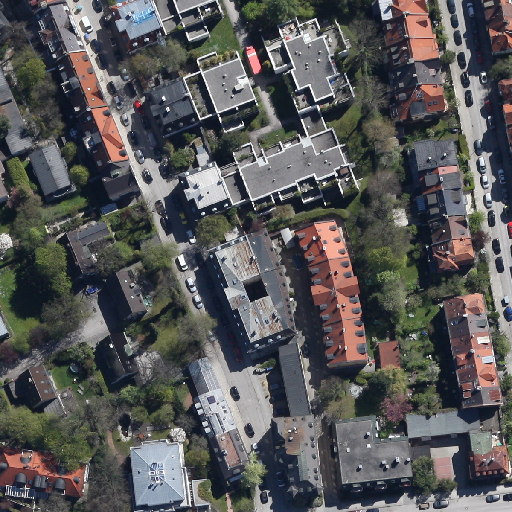
Referring expression: heavy-duty vehicle driving on the road